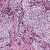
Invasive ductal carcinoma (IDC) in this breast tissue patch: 1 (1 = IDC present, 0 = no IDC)